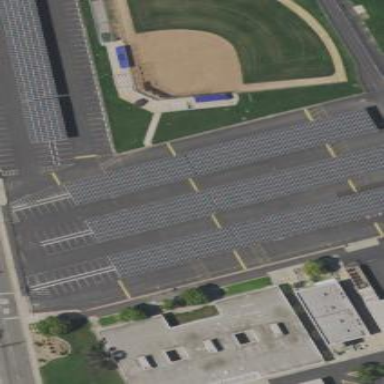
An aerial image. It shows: Solar photovoltaic panel generator on the roof of building.